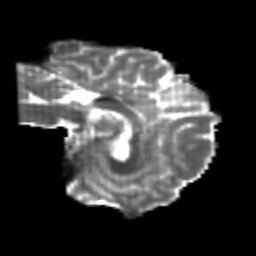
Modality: T2w
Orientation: sagittal
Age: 20
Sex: female
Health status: healthy
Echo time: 0.074 s